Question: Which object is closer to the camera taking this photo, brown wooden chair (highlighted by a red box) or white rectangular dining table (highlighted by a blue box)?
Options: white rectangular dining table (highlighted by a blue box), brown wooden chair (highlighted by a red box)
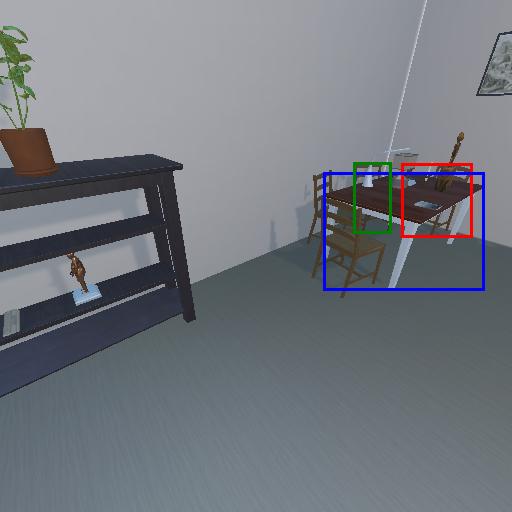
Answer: white rectangular dining table (highlighted by a blue box)